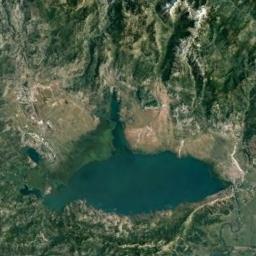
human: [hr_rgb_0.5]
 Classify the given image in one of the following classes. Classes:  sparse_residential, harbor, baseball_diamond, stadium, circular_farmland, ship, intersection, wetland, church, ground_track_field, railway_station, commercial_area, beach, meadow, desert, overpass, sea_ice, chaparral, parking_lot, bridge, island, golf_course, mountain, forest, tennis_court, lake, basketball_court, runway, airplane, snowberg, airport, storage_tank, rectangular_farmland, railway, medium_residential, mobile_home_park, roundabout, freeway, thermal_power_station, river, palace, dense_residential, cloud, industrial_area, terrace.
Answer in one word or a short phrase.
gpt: lake